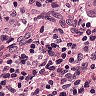
Metastatic tissue present: yes